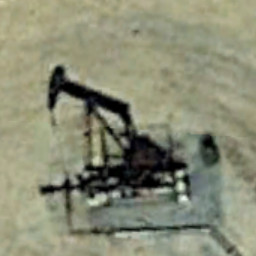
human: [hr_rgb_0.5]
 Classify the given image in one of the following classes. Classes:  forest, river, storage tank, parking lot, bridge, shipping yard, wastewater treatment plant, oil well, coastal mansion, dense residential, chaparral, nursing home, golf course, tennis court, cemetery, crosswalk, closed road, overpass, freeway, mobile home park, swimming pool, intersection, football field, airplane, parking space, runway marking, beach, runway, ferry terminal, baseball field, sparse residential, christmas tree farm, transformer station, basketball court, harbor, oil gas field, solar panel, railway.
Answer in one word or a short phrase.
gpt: oil well